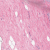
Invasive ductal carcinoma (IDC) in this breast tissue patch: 0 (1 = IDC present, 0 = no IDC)